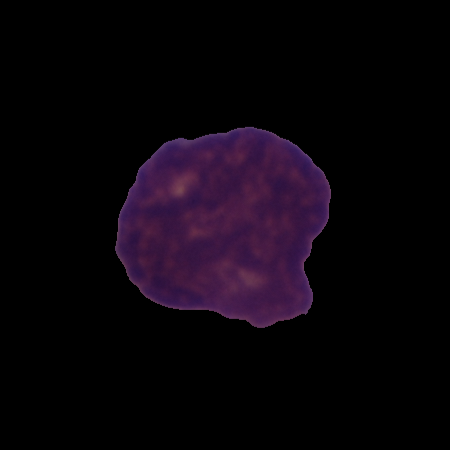
Label: cancer